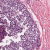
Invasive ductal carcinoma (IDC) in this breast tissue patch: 0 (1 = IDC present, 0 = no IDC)